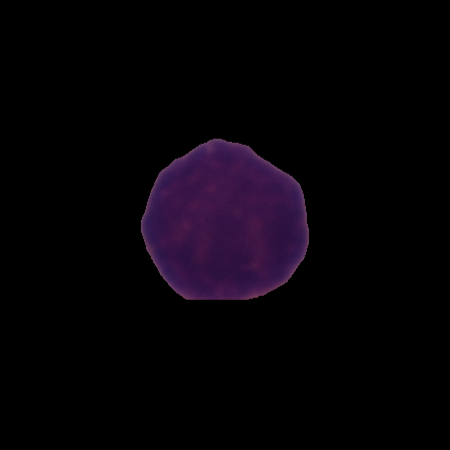
Label: healthy